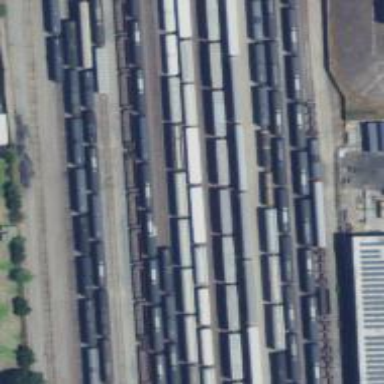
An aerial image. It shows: Railway yard.